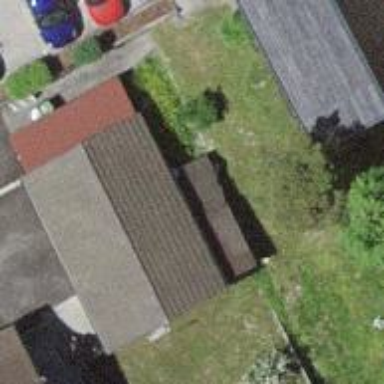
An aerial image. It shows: Garage.